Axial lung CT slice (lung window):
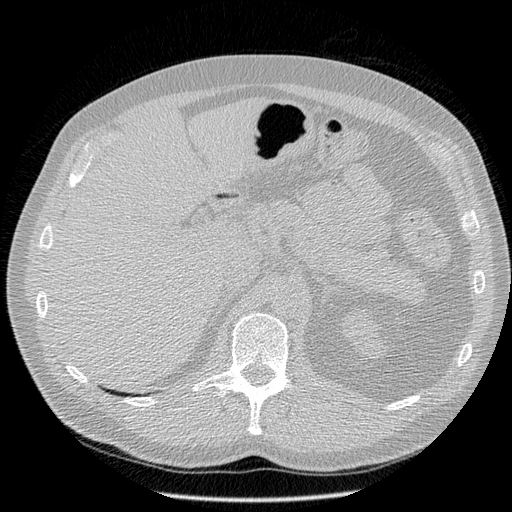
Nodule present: no